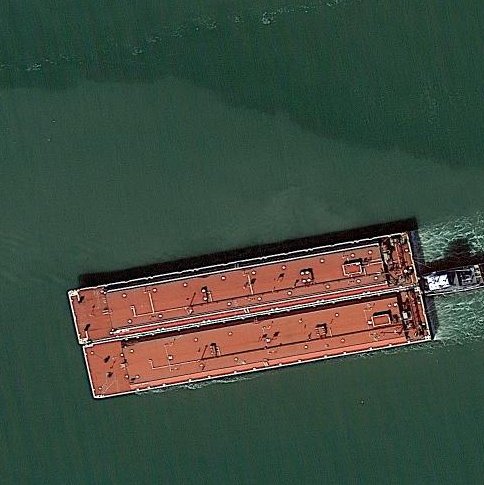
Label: civil